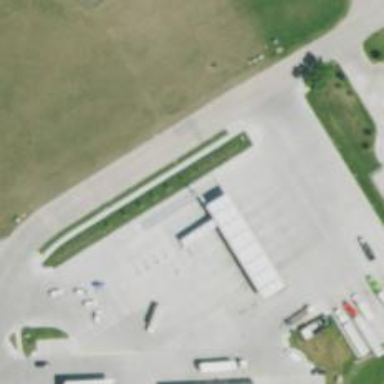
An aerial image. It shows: Weighbridge facility.